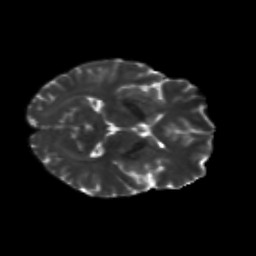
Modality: T2w
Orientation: axial
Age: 43
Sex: male
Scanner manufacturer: siemens
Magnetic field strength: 3 T
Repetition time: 8.6 s
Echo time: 0.095 s